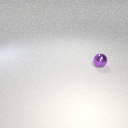
small purple metal sphere